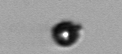
Label: bead